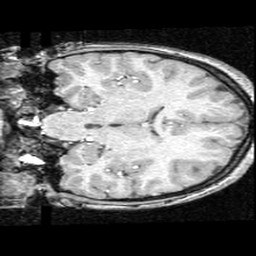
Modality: T1w
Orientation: coronal
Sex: female
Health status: ill
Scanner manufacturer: ge
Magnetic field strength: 1.5 T
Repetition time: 21 s
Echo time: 0.008 s